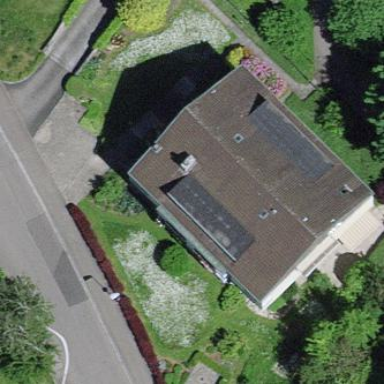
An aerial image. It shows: Gabled roof apartments building.